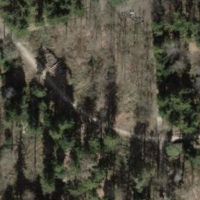
EUNIS habitat code: 41
Species observed at this site:
Lonicera acuminata